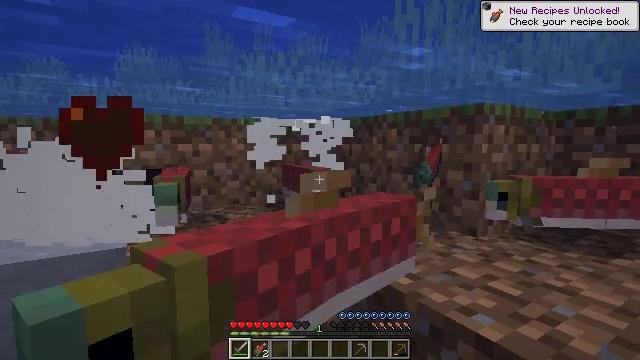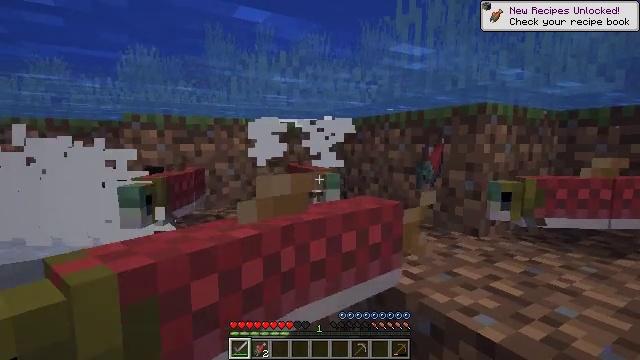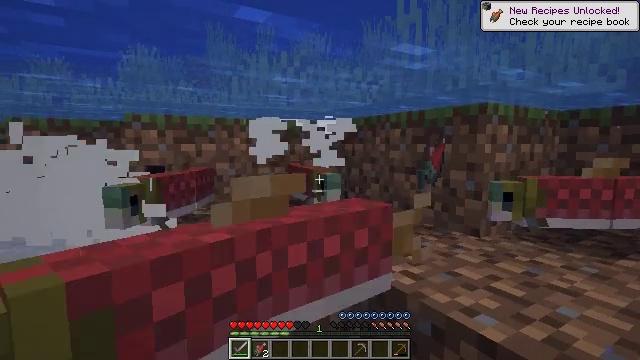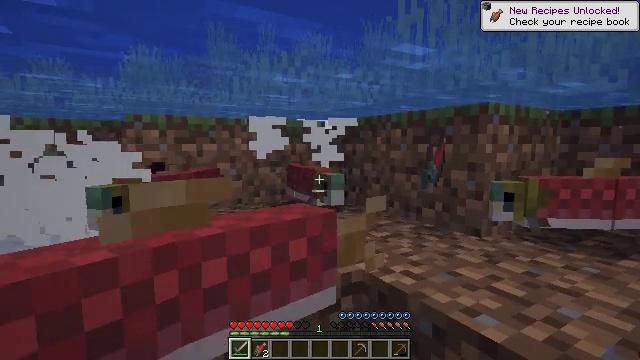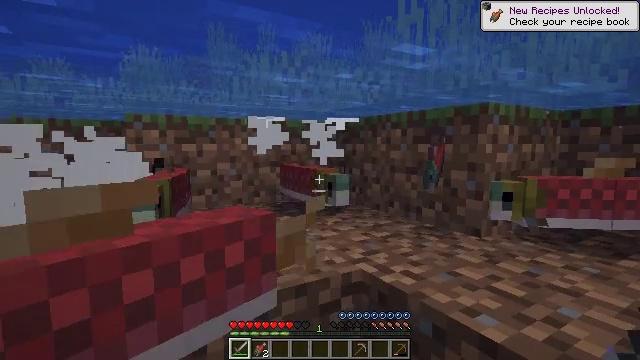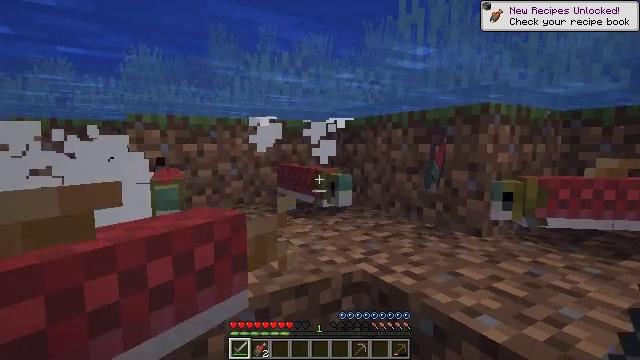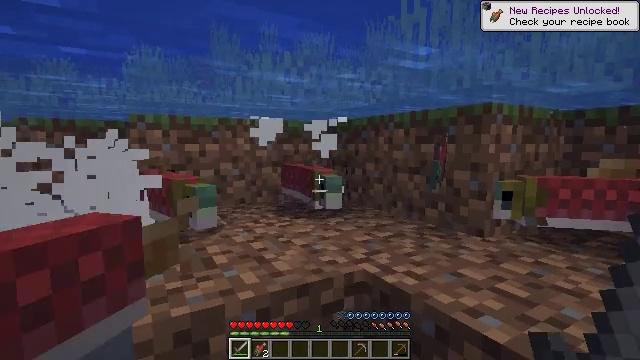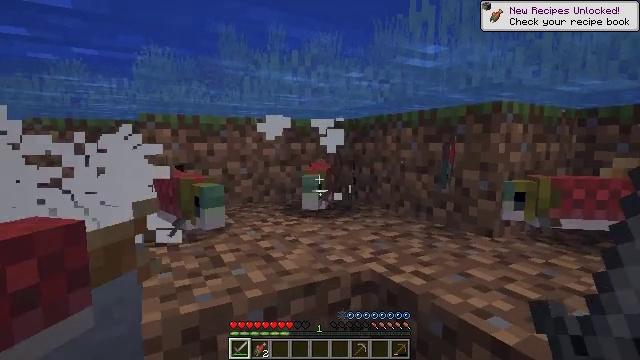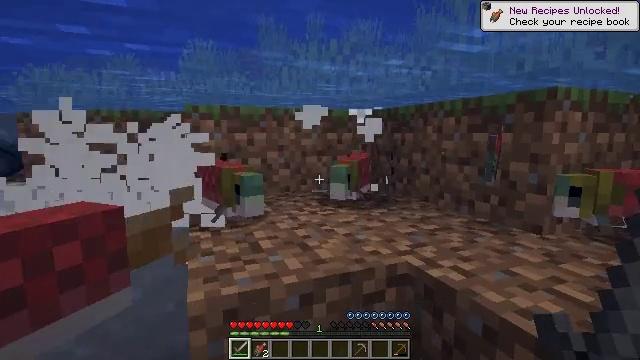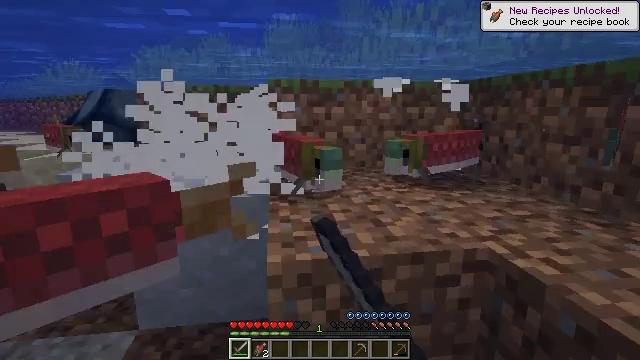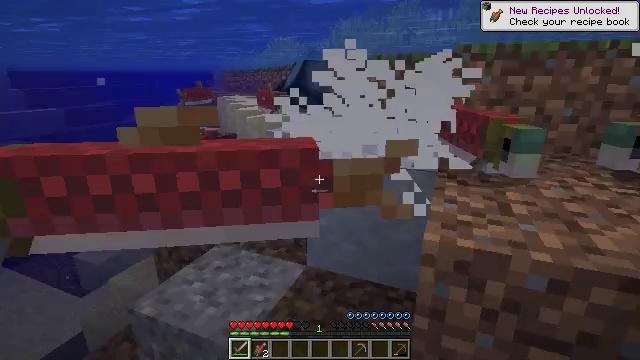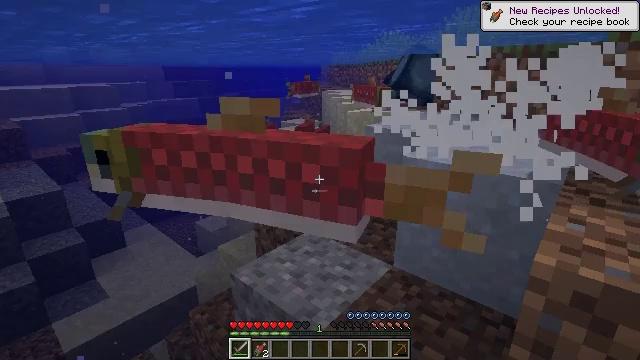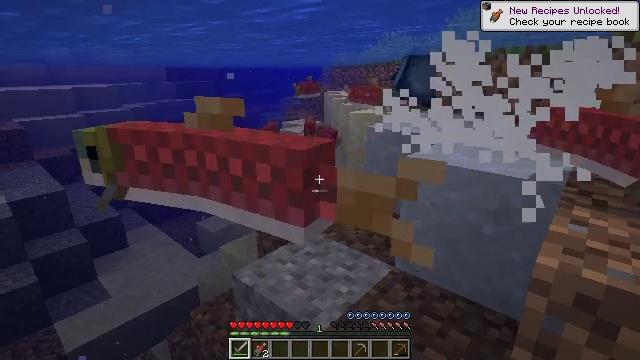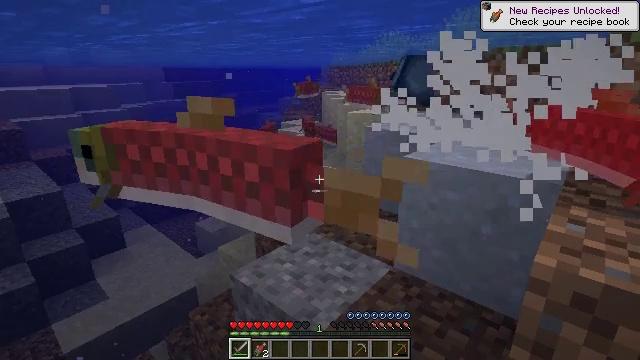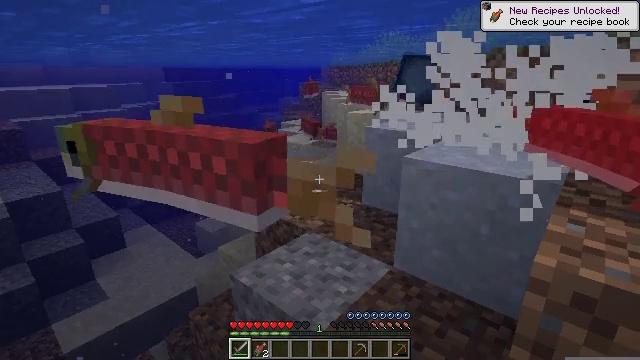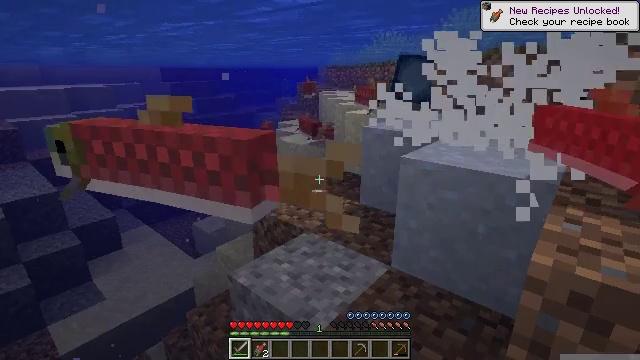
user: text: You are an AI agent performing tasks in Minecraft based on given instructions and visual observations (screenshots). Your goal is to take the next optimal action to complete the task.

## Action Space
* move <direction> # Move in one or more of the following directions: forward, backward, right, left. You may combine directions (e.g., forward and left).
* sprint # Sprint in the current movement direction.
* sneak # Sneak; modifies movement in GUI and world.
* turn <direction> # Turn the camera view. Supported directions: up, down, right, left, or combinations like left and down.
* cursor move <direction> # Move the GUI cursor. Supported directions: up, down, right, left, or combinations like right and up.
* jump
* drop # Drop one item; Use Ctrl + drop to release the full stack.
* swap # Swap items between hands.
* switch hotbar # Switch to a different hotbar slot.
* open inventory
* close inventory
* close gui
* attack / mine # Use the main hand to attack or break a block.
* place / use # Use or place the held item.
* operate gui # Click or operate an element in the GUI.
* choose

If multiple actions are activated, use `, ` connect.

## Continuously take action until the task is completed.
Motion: motion action
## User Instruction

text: Kill the salmon.
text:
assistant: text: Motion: no_op
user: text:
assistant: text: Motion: no_op
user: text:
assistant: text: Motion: no_op
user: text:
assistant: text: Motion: no_op
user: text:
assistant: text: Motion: no_op
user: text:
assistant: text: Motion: no_op
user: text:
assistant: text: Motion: turn left
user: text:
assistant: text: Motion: turn left and down, attack / mine
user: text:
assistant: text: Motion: turn left and down, attack / mine
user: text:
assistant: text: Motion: turn left and down, attack / mine
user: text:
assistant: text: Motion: turn left, attack / mine
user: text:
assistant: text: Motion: no_op
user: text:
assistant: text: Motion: no_op
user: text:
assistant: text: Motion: no_op
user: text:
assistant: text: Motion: no_op
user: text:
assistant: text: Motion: turn right
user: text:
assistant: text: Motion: no_op
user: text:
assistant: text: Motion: no_op
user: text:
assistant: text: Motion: no_op
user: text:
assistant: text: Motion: turn right and up
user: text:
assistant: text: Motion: turn right
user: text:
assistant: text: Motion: turn right and up
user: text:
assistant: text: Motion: turn up
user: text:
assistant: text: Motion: turn left and up
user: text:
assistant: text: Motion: turn right and up
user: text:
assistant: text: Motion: turn right and up
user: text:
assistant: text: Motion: turn right and up
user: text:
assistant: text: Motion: turn right, attack / mine
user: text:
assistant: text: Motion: attack / mine
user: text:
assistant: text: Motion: attack / mine